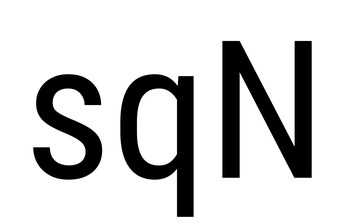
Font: Roboto_Condensed_Regular